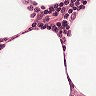
Metastatic tissue present: no